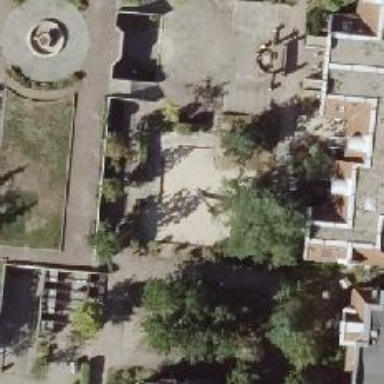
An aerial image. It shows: Playground area for leisure land.